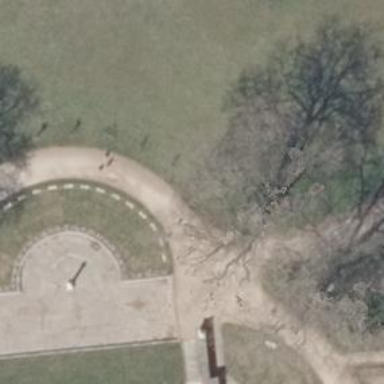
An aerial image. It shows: Deciduous tree of the Robinia genus in the park.